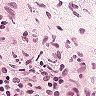
Metastatic tissue present: no